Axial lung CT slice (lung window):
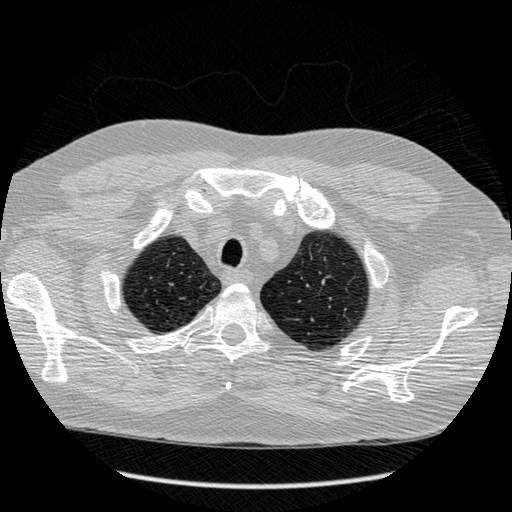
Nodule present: no